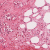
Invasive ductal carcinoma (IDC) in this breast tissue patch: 0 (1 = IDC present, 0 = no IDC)